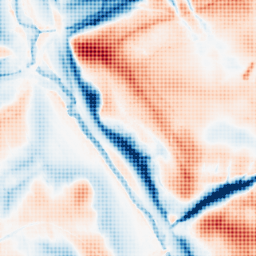
Category: classical
Decomposition family: uniform
Decomposition parameters: size: 50
Upsampling method: sinc_hamming
Upsampling parameters: scale: 8
kernel_size: 8
Upsampling scale: 8